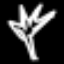
Label: leaf